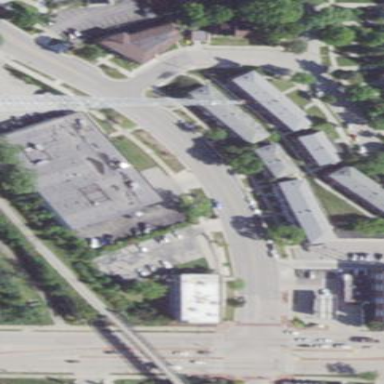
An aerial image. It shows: Police building.